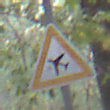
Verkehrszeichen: FlugbetriebRechts
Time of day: SunriseSunset
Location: Outdoor (Nature)
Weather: NotSpecified
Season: Autumn
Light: Natural